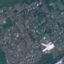
Land use / land cover: Residential